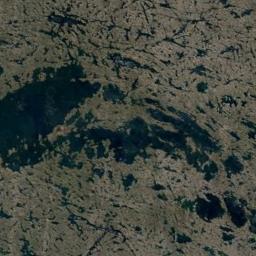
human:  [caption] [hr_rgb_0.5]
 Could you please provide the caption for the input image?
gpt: The wetland consists of bare land and water .

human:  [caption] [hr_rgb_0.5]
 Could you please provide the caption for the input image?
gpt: There are patches of brown bare land in a lake in a wetland .

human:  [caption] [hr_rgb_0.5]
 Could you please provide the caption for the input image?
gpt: A straight path passes through this wetland .

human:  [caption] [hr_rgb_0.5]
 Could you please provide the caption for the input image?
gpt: There are many different shapes and sizes of water around the wetlands .

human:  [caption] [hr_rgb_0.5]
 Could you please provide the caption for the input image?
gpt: There are many water areas and much bare land on the wetland .